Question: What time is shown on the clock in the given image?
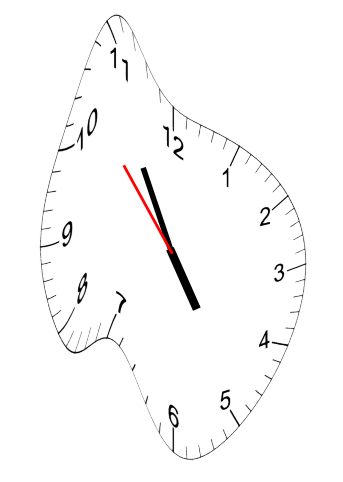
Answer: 04:54:53